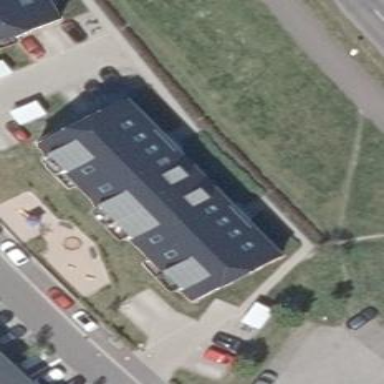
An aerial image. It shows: Terrace building.